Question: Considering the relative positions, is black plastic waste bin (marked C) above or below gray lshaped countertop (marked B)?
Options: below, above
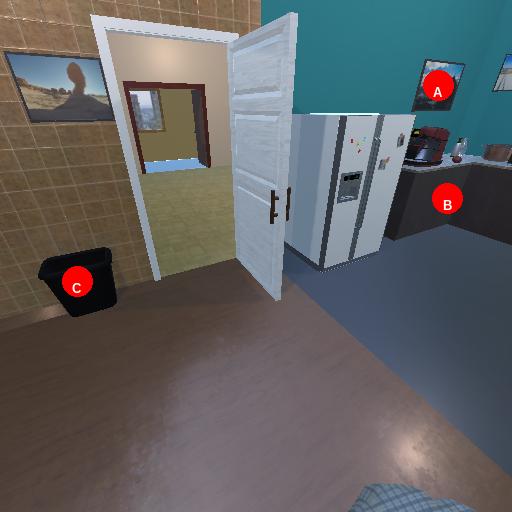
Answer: below